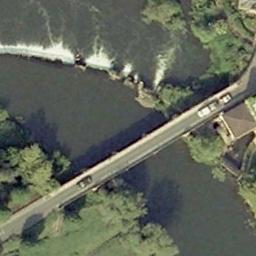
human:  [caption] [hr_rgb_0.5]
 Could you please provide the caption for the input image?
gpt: The two bridges intersect on the river bank .

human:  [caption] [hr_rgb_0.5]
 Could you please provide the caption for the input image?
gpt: A bridge is built on a dark green river and the river has a small ladder .

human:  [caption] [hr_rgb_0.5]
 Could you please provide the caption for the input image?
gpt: A bridge connects the land on both sides of the green river, And there is a reservoir not far from the bridge .

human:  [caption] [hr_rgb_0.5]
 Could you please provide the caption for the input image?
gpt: A bridge is over the river between some plants next to a distribution .

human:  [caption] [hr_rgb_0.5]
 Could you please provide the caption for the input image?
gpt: Four cars are on the bridge .